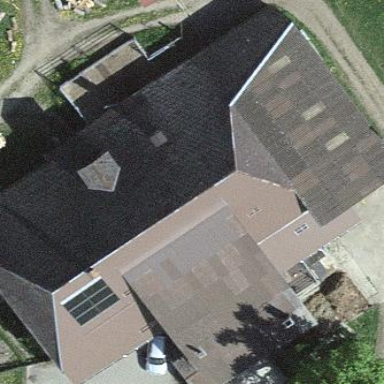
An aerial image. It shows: Farm building.